Question: I have an in-memory 'List<Event>' that could be anything from 1 to 50000+ values long (). Each 'Event' contains a 'openTime' attribute and a 'closedTime' attribute that are stored as 'Long'.
Given that events can overlap I need to determine the amount of time that event was active. When you look at it graphically its not very difficult.

I've implemented several solutions but I'm finding it quite difficult to find a solution that doesn't have a significant time resource impact! My current solutions include;
1. Iterating over the Collection; for every value I determine if any other values in the collection overlap by iterating and finding any in the range.
2. Incrementally looping through every millisecond (around 60000 - ie.1 hour) in the range and seeing if any of the collection elements are active at that time.
Neither of these are performance friendly so any suggestions on an efficient way of achieving this would be very appreciated?
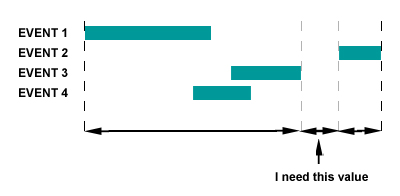
Answer: Class Event
{
int start, end;
}
Use quick sort to sort events as follow:
1. Event x with start time less than event y start time must appear first in array.
2. Event x with start time equals to event y start time and with end time less than y end time must appear first in array.
Then, set inActionEvent to event 0.
iterate over the array of events and for every event i that dont overlap with inActionEvent get the free time between them. every time after checking the overlapping between the inActionEvent and the i event, change the inActionEvent to i event if they do not overlap. and set inActionEvent to i event if they overlap and i end time greater than inActionEvent end time. otherwise keep inActionEvent as it is (inActionEvent could start before i event and ends after i finish, in this case you don't replace inActionEvent with i event).
Complexity:
O(n * lg n) for quick sort and O(n) for the iteration = O(nlgn) and some could say it's O(n)
your first solution takes O(n*n) minimum.
Which mean this one is so fast.
Sample Code:
'''
inActionEvent = 0;
// dont forget to get free time form time 0 to start time of first event
for (int i=1;i<numberOfEvents;i++)
{
if (!overlap(inActionEvent, i))
{
getFreeTimeBetweenThem(inActionEvent, i);
inActionEvent = i;
}
else
{
if (events[inActionEvent].endtime<events[i].endtime)
inActionEvent = i;
else
// do nothin
}
}
// again dont forget to get free time from last event endtime to the end of day or something.
'''